如图，已知椭圆$\dfrac{x^2}{a^2}+\dfrac{y^2}{4}=1(a>2)$的左、右焦点分别为$F_1,F_2$，过$F_1$的直线交椭圆于$M,N$两点，交$y$轴于点$H$.若$F_1$，$H$是线段$MN$的三等分点，则$\triangle F_2MN$的周长为（ ）
A．$20$ \qquad B．$10$ \qquad C．$2\sqrt{5}$ \qquad D．$4\sqrt{5}$

\vspace{0.2cm}
【解答】

\noindent \textbf{【答案】} D

\vspace{0.2cm}
\noindent \textbf{【分析】} 根据三等分点结合三角形中位线定理、中点坐标公式，运用代入法、椭圆的定义进行求解即可.

\vspace{0.2cm}
\noindent \textbf{【详解】} 不妨设点$N$在第一象限，$F_1$，$F_2$分别为椭圆的左右两焦点，令椭圆半焦距为$c$，
由$F_1$，$H$是线段$MN$的三等分点，得$H$是线段$NF_1$的中点，而坐标原点$O$是$F_1F_2$的中点，
则$OH\parallel NF_2$，$NF_2\perp x$轴，把$x=c$代入椭圆方程，得$N\left(c,2\sqrt{1-\dfrac{c^2}{a^2}}\right)$，而$F_1(-c,0)$，则$H\left(0,\sqrt{1-\dfrac{c^2}{a^2}}\right)$，
由$F_1$为线段$HM$的中点，得$M\left(-2c,-\sqrt{1-\dfrac{c^2}{a^2}}\right)$，因此$\dfrac{4c^2}{a^2}+\dfrac{1-\dfrac{c^2}{a^2}}{4}=1$，
解得$a^2=5c^2$，而$a^2=4+c^2$，于是$a^2=5$，
所以$\triangle F_2MN$的周长为$|MF_1|+|MF_2|+|NF_1|+|NF_2|=4a=4\sqrt{5}$.
故选：D

\vspace{0.2cm}

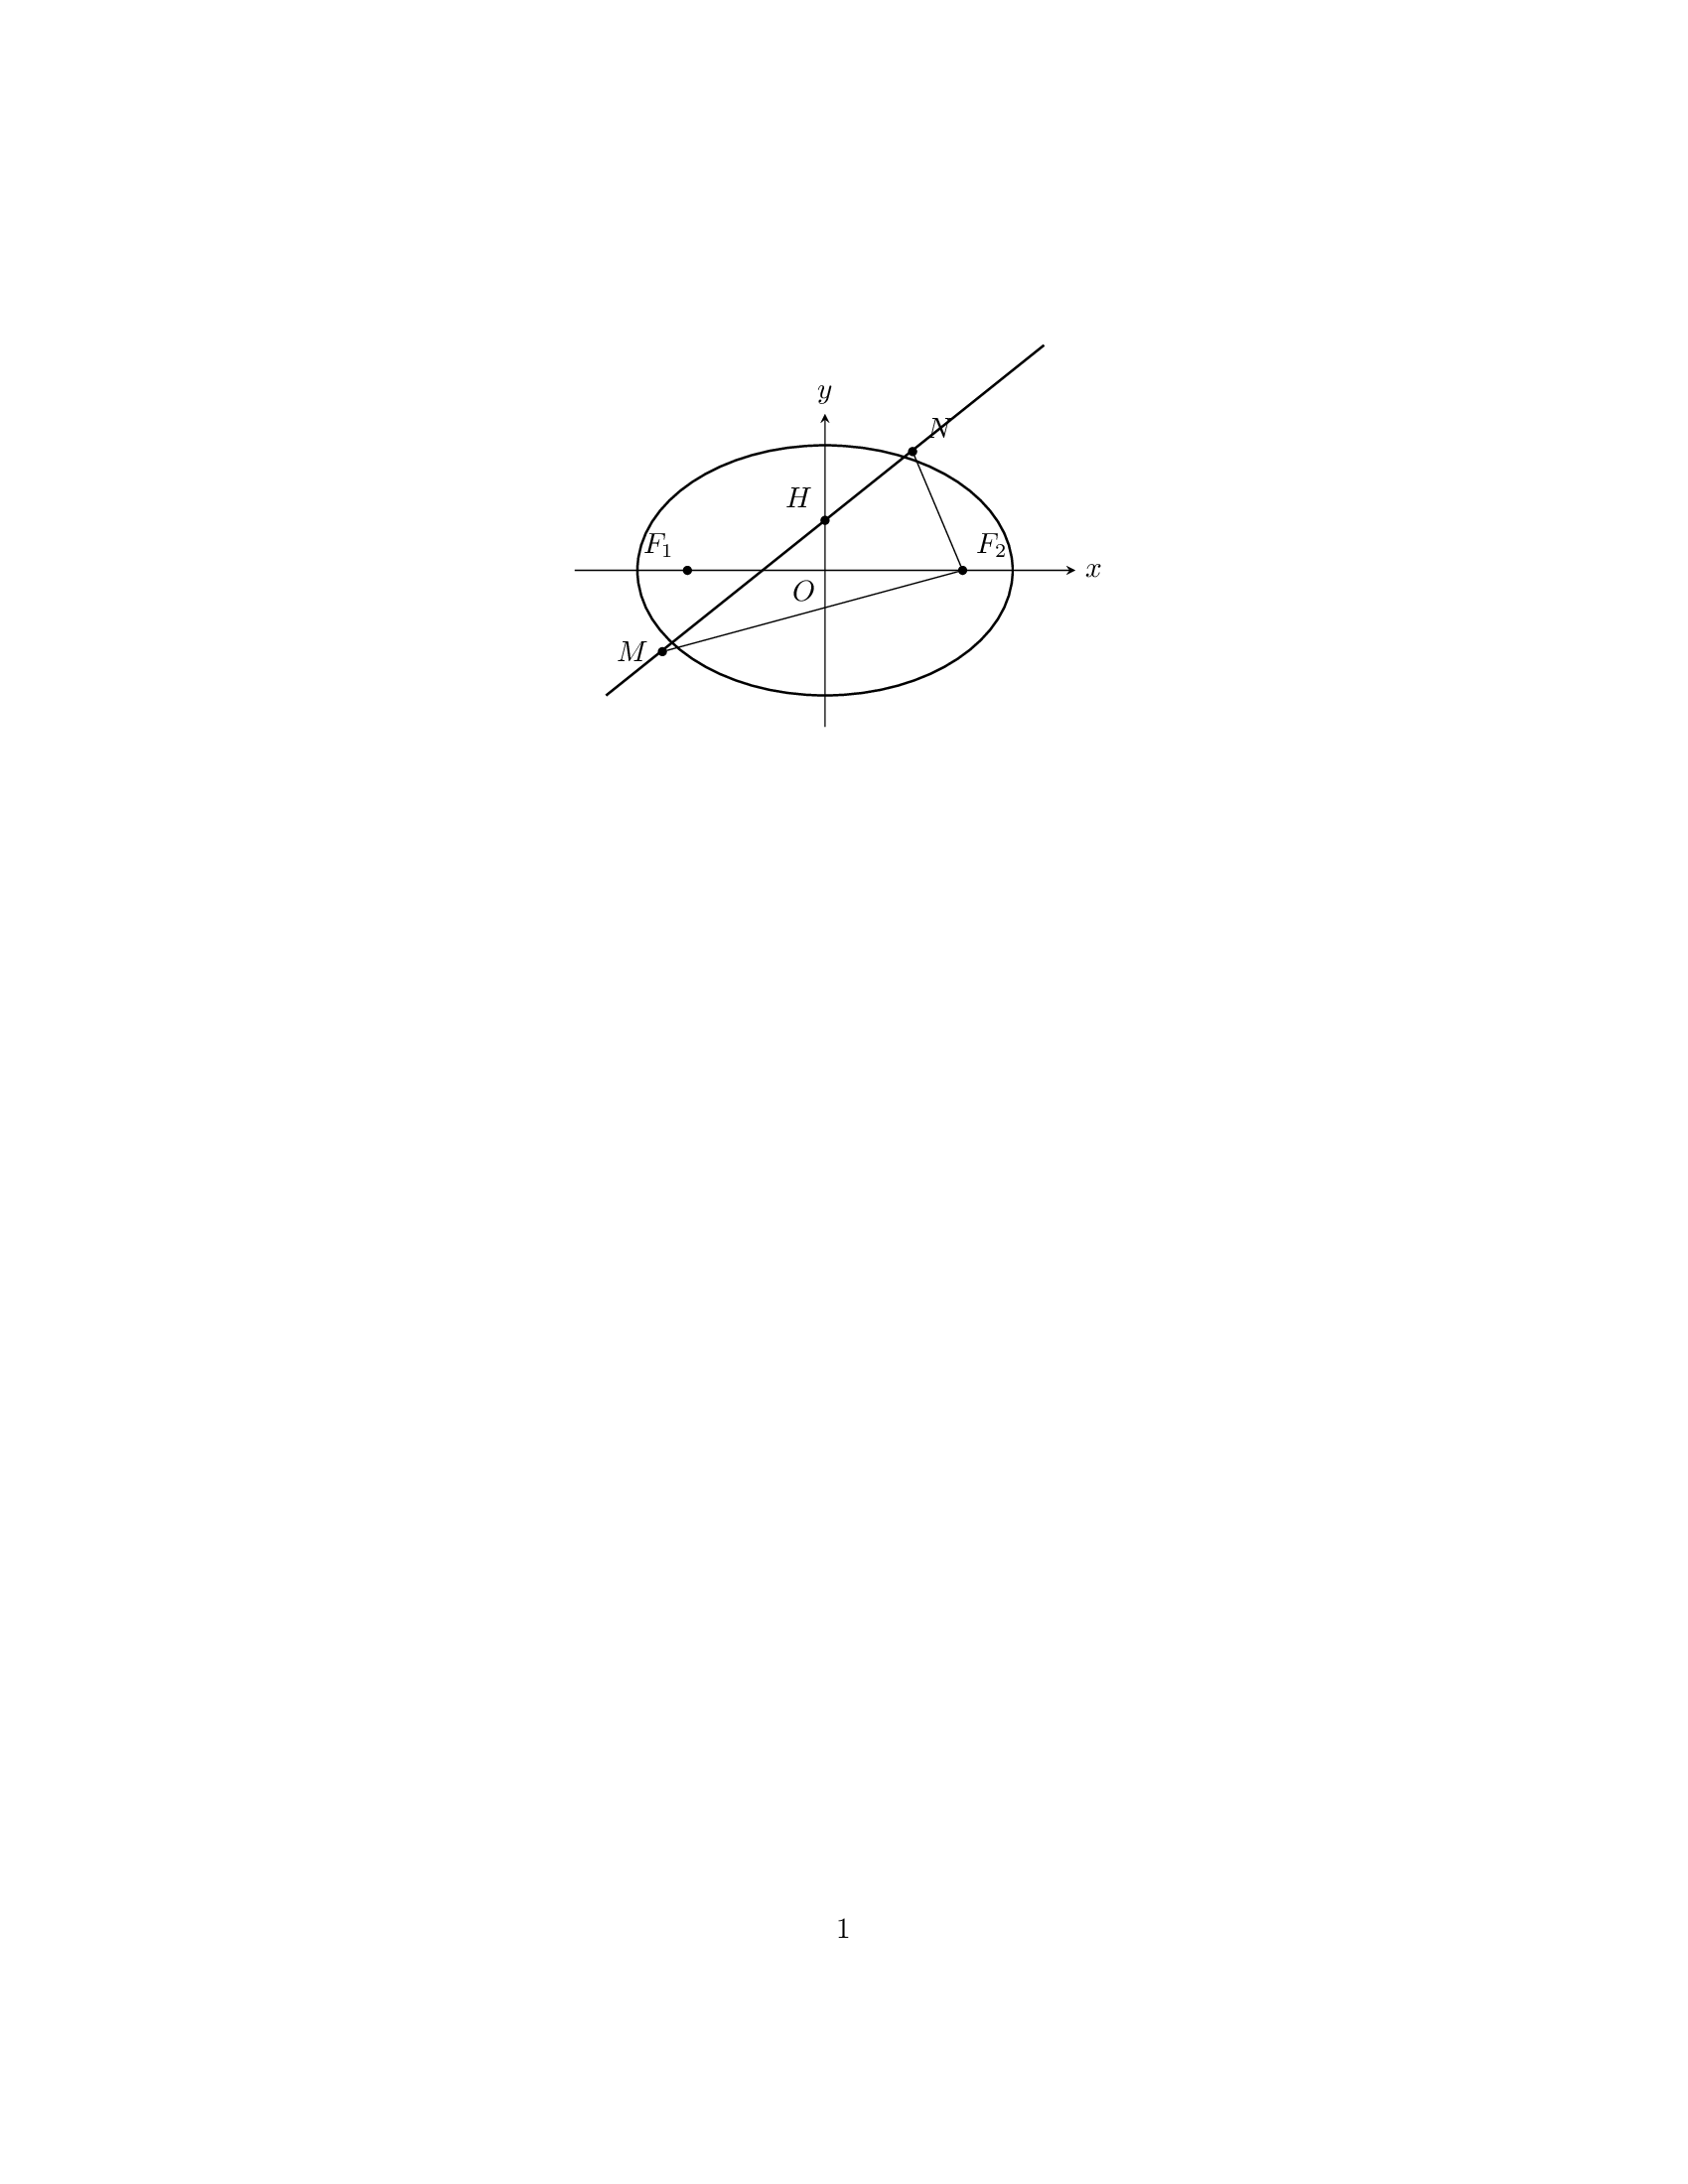